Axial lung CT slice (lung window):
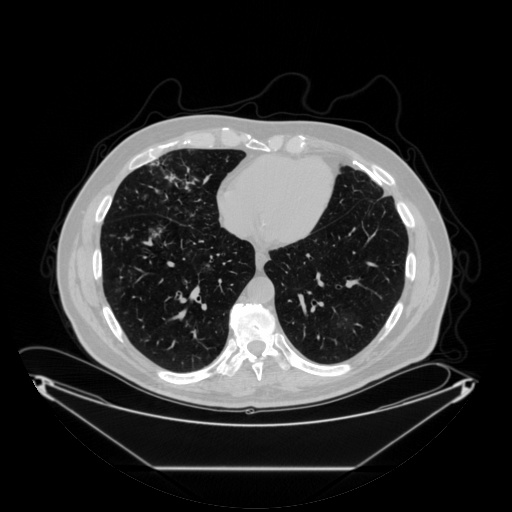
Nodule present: no